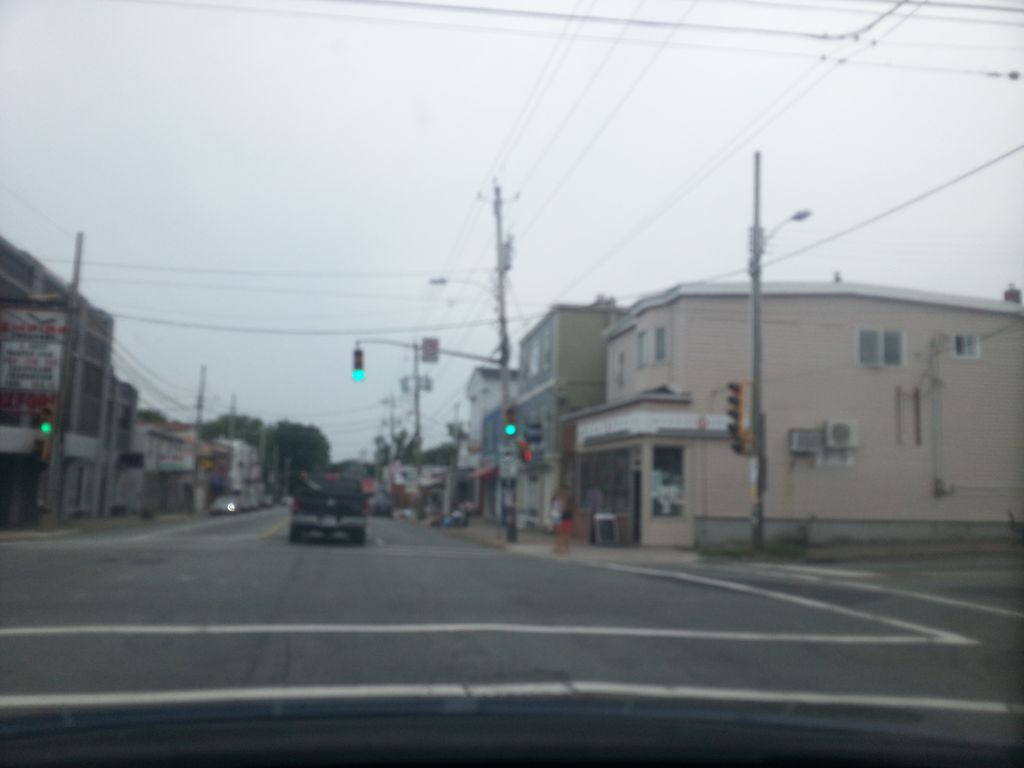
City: halifax